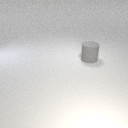
large gray rubber cylinder